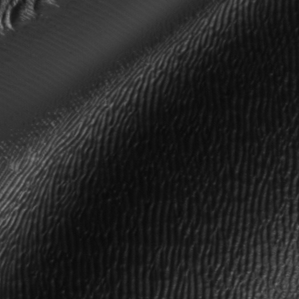
Label: frost